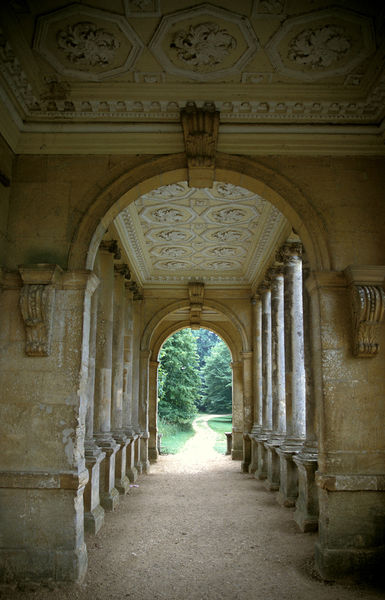
Titel: Palladian Bridge, Laufgang
Künstler: James Gibbs
Standort: Stowe, Buckinghamshire
Institution: Stowe Landscape Gardens
Schlagwörter: baum, blätter, dunkel, laub, weiß, bäume, gelb, grün, landschaft, ocker, blumen, braun, fenster, hell, laterne, licht, marmor, pfeiler, schmuck, stirn, stützen, säule, säulen, ausblick, gebäude, park, rasen, weg, beige, muster, ornament, alt, wand, architektur, sockel, stein, natur, kirche, reich, decke, innen, klassizismus, england, renaissance, wald, garten, relief, farbig, sommer, bogen, türen, mauer, hof, saal, kies, rundbogen, romantik, dekoration, jugendstil, dekor, floral, ornamente, stuck, durchgang, kühle, tor, galerie, halle, flucht, foto, fotografie, photographie, bögen, eingang, gang, arkade, kolonnade, loggia, gewölbe, durchblick, moschee, flur, arkaden, kapitelle, kapitell, photo, verziert, fries, schlussstein, kerzenhalter, gesims, laibung, voluten, ende, sandstein, ionisch, portikus, fluchtpunkt, romanik, hain, kasetten, kassetten, kassettendecke, konsolen, konsole, fresko, lich, dorisch, postament, gelblich, gothik, laubengang, fotographie, joch, gebüde, kerzenhalten, aufnahme, rosetten, achteckig, basilika, gallerie, gebälk, säulengang, kollonade, flachdach, deckenmalerei, romanisch, enfilade, rundgang, kolonnaden, medaillons, synagoge, kiesweg, flachdecke, haustein, releif, stuckatur, agraffe, plafond, dekorum, portel, flue, friesse, lisenenbogen, rosettendecke, wandordnung, ke, komposite ordnung, romanicsh, säulenfenster, verzierte decken, zwölf pfeiler, blick auf park